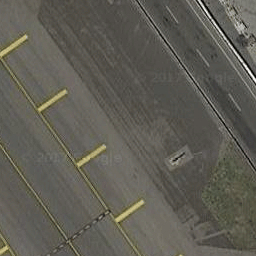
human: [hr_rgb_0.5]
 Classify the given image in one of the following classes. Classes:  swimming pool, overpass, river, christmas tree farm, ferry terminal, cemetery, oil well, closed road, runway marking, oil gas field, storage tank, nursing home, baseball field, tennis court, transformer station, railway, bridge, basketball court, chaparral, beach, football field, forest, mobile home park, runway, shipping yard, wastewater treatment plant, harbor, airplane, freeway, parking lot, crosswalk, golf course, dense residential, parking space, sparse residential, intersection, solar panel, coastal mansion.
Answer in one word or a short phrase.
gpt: runway marking